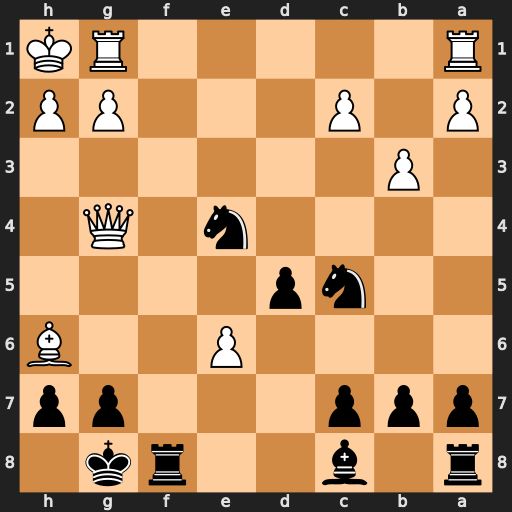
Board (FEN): r1b2rk1/ppp3pp/4P2B/2np4/4n1Q1/1P6/P1P3PP/R5RK
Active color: b
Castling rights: -
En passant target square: -
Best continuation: Nf2#